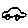
Label: car